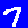
Digit: 7